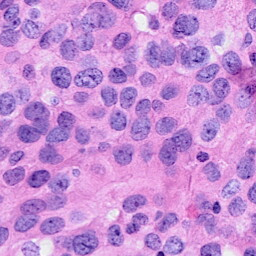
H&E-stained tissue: Breast